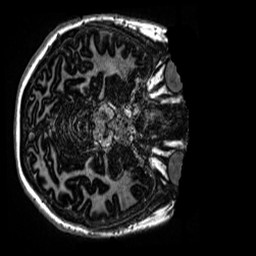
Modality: MP2RAGE
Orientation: axial
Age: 14
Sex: female
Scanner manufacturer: siemens
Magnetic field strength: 3 T
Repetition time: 4 s
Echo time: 0.00299 s